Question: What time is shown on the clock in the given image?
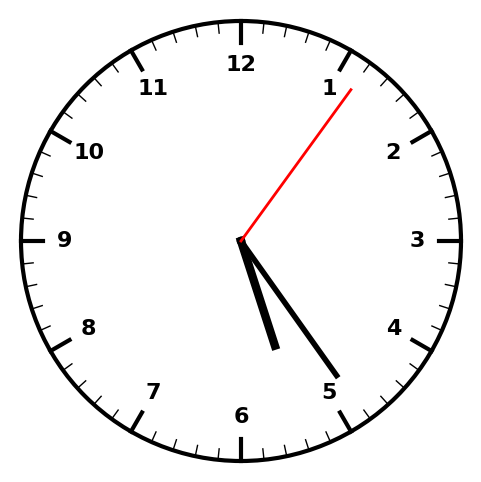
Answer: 05:24:06